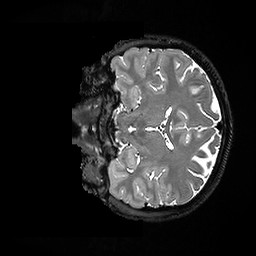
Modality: T2w
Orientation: coronal
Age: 27
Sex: female
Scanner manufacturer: ge
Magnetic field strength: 3 T
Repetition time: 3.202 s
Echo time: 0.06582 s